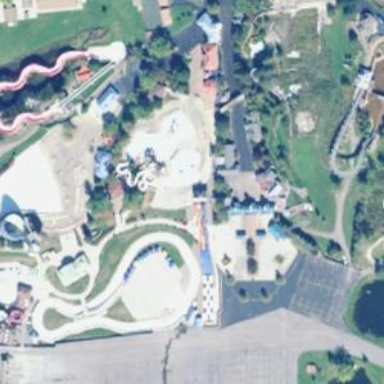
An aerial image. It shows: Water slide attraction.